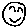
Label: smiley face